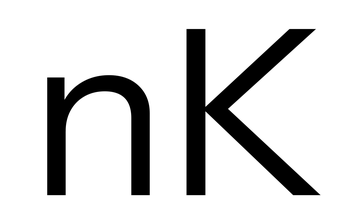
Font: InstrumentSans_Regular